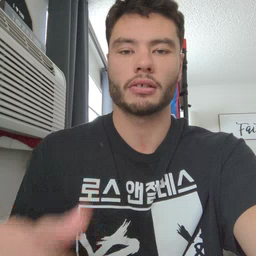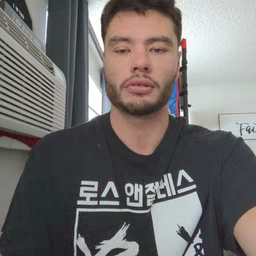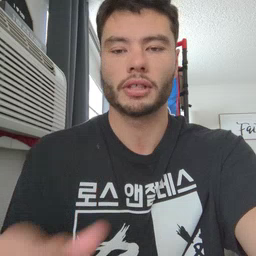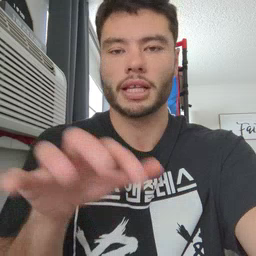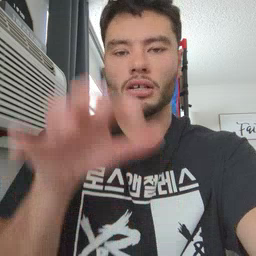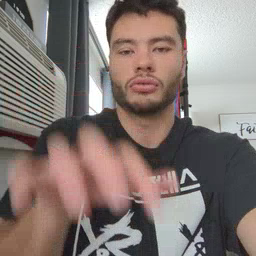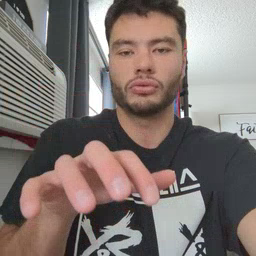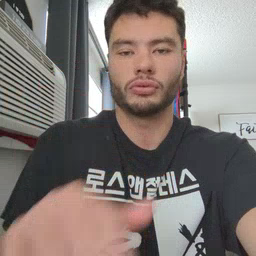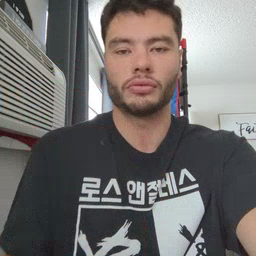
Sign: alligator